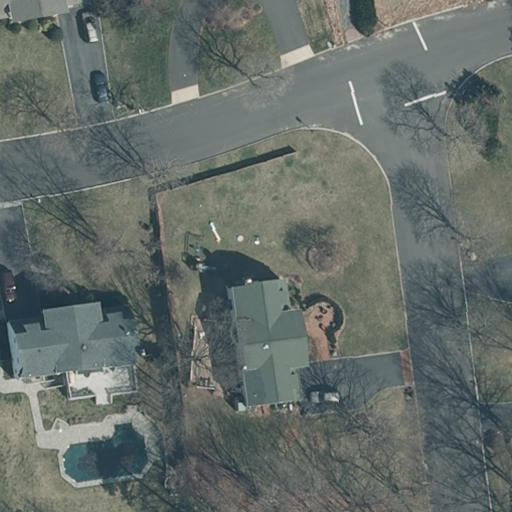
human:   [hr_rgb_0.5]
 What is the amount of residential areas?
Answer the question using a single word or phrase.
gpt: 1

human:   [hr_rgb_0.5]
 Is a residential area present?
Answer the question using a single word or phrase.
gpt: yes

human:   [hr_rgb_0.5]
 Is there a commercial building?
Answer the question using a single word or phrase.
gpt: no

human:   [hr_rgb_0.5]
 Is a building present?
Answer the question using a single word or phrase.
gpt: yes

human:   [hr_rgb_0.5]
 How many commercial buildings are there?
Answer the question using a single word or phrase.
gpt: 0

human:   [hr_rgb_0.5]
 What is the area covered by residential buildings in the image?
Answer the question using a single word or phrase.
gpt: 757m2

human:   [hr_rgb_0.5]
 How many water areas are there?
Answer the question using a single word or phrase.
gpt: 0

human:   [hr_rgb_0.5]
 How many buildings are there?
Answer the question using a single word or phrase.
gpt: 3

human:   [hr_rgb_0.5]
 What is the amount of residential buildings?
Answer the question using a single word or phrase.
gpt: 3

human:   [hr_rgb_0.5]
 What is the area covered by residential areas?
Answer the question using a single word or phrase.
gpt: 10639m2

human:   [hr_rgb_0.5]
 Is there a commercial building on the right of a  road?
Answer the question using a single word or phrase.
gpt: no

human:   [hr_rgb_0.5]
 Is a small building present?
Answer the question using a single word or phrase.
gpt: yes

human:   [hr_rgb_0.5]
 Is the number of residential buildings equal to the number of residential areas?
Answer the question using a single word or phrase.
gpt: no

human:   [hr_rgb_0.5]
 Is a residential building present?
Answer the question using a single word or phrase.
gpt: yes

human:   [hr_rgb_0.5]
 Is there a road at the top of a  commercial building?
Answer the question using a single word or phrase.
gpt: no

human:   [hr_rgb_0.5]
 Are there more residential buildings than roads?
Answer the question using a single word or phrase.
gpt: yes

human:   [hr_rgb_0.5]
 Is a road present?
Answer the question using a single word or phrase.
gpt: yes

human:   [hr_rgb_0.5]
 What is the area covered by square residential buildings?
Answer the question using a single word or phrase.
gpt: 0m2

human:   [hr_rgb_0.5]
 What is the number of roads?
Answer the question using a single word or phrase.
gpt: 2

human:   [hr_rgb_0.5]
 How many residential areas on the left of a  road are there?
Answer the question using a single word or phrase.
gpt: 1

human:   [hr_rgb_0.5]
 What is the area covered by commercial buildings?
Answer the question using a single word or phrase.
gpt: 0m2

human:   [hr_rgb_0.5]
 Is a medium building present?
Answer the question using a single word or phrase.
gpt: yes

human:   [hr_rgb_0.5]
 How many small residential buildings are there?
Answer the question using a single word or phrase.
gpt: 1

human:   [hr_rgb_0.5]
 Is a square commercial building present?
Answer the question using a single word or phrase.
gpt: no

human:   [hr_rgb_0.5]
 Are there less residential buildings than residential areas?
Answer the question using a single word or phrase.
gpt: no

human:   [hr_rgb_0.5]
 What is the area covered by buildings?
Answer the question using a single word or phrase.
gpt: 757m2

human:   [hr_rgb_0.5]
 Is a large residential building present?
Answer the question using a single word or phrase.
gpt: no

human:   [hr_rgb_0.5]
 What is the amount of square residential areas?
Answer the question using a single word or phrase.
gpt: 0

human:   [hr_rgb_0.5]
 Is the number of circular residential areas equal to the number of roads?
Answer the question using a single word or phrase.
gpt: no

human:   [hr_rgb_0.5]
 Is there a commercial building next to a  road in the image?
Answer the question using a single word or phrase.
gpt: no

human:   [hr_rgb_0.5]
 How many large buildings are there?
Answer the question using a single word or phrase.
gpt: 0

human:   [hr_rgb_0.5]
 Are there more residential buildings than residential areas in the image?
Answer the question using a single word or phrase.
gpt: yes

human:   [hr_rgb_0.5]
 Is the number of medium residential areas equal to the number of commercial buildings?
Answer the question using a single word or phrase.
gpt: yes

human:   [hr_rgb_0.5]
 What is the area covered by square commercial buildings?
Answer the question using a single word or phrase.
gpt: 0m2

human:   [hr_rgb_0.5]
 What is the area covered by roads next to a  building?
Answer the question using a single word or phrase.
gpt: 0m2

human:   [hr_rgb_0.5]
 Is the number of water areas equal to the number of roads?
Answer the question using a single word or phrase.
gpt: no

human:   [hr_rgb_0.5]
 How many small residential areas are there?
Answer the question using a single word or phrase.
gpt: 0

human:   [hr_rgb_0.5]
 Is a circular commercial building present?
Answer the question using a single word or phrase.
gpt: no

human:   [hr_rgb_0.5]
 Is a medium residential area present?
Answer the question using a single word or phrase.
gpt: no

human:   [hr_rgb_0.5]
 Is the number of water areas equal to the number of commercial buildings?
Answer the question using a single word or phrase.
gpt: yes

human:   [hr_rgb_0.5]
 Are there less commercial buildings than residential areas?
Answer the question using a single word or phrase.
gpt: yes

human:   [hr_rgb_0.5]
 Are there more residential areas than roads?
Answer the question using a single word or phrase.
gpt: no

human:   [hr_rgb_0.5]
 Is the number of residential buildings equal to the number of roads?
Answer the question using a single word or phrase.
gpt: no

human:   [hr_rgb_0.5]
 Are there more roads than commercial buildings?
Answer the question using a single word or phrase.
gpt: yes

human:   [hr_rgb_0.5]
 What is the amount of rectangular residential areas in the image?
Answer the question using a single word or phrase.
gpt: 1

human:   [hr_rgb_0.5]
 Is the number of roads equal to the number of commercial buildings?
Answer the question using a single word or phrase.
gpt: no

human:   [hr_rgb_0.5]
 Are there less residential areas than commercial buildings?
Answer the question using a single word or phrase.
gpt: no

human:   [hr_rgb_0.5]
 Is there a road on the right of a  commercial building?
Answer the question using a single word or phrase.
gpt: no

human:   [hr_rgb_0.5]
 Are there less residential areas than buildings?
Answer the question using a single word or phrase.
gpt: yes

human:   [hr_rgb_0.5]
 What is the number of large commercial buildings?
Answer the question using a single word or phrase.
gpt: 0

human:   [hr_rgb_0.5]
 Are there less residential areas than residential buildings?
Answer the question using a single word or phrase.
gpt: yes

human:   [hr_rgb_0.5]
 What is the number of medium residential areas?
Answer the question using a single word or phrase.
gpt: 0

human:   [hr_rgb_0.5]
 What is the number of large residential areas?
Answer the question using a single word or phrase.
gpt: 1

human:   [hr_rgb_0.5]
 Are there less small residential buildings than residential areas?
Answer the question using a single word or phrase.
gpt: no

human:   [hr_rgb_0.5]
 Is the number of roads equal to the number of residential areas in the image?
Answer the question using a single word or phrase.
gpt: no

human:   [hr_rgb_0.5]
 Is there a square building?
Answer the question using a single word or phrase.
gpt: no

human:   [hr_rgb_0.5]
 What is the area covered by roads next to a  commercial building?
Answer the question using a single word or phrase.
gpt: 0m2

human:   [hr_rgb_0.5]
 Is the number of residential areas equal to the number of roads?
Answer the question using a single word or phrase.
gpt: no

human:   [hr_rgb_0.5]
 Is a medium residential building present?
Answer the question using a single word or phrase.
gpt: yes

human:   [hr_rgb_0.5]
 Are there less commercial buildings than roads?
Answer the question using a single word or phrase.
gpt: yes

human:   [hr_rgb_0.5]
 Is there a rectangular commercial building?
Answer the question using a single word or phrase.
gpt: no

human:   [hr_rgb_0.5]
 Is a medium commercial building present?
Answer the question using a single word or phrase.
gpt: no

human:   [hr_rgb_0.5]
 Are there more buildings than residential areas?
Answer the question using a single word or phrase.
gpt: yes

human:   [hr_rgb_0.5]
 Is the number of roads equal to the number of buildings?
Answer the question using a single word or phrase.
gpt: no